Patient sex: M
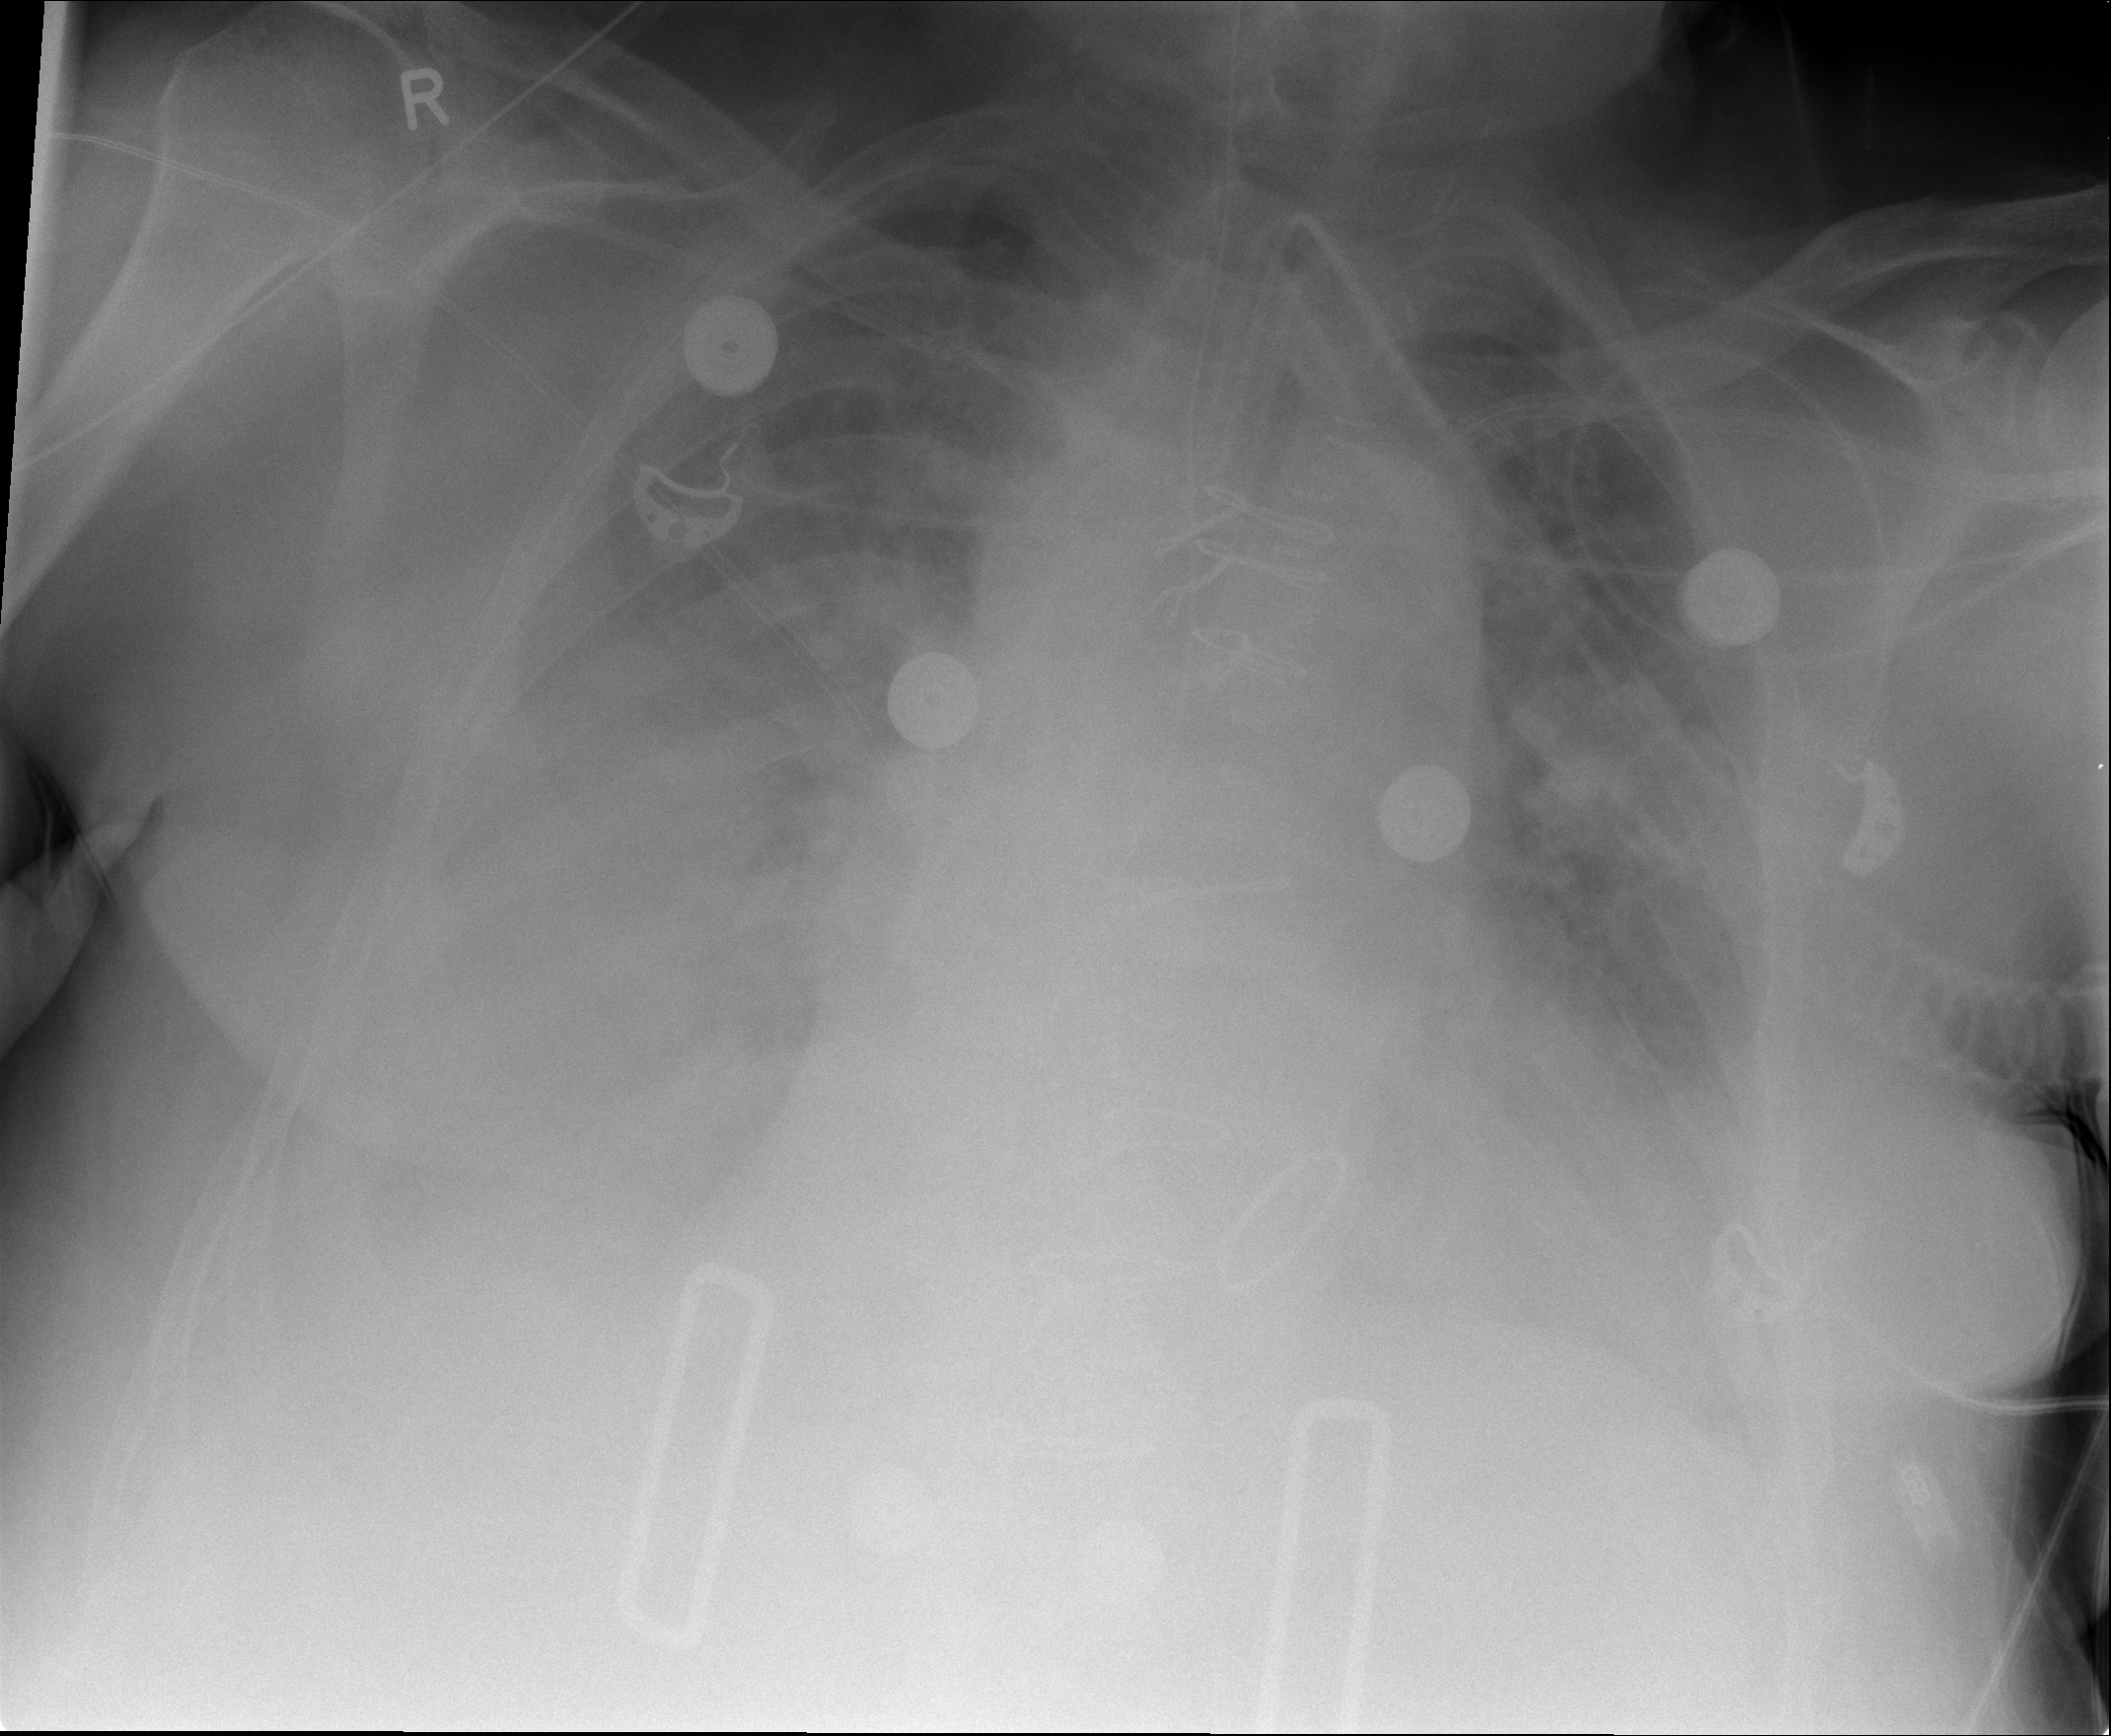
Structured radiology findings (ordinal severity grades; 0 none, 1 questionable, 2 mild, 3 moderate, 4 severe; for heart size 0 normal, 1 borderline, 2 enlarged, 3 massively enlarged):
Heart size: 2
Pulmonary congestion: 3
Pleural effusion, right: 4
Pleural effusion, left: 3
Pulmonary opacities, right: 2
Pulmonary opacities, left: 2
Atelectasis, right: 2
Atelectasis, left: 2